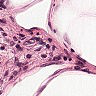
Metastatic tissue present: no